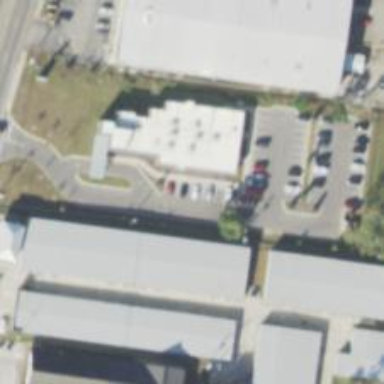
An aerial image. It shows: Parking space.